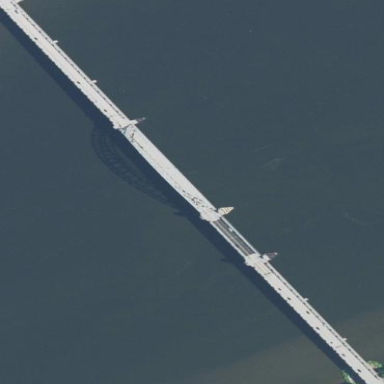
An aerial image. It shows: Man-made bridge.